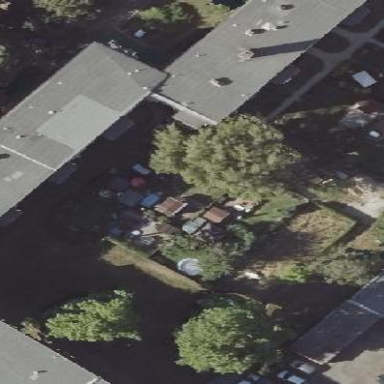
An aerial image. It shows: Allotments area.